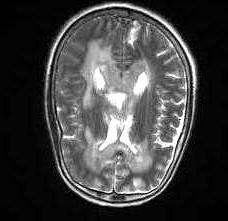
Label: notumor